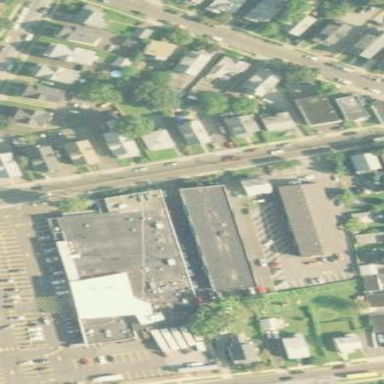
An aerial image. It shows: Supermarket building.